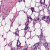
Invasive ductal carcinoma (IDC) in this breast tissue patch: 1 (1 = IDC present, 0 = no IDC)